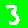
Digit: 3